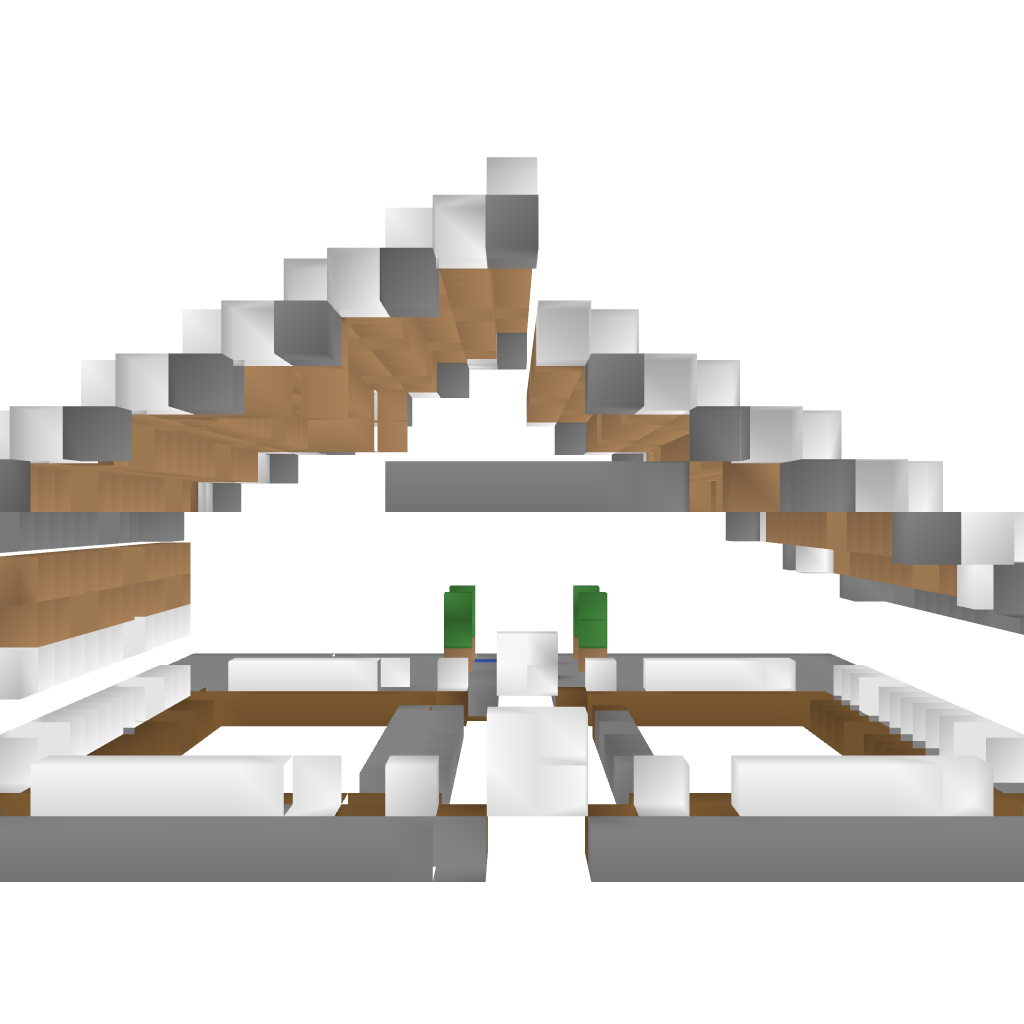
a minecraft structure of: little modern house bad low quality